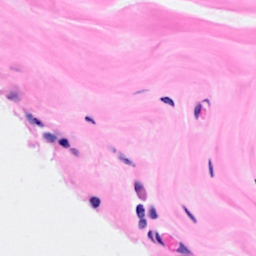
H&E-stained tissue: Breast